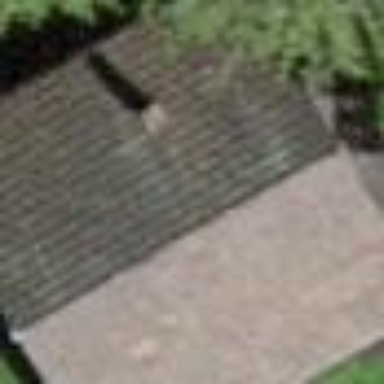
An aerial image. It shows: Simple house.